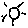
Label: sun